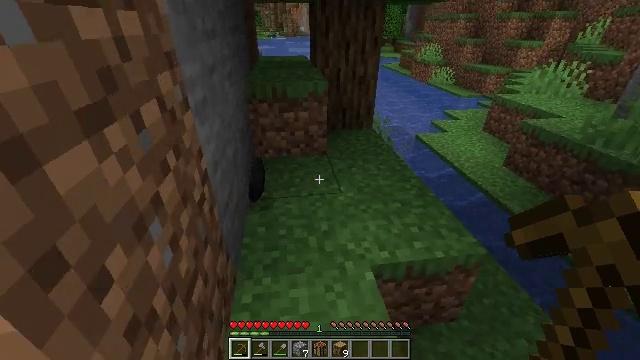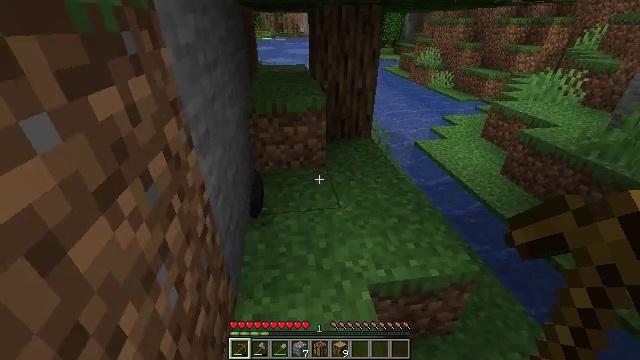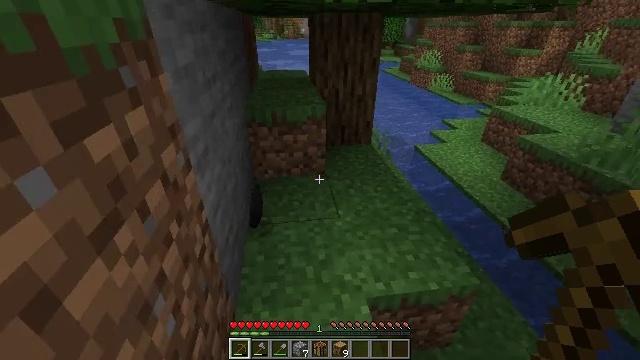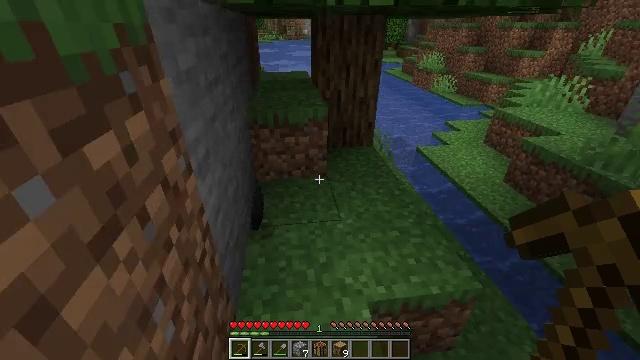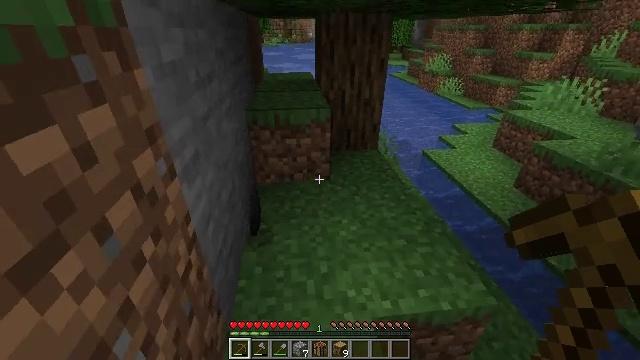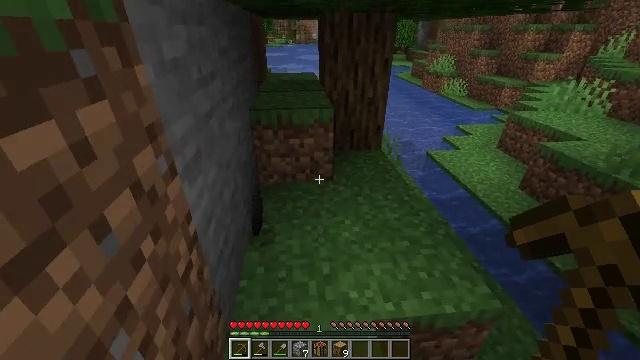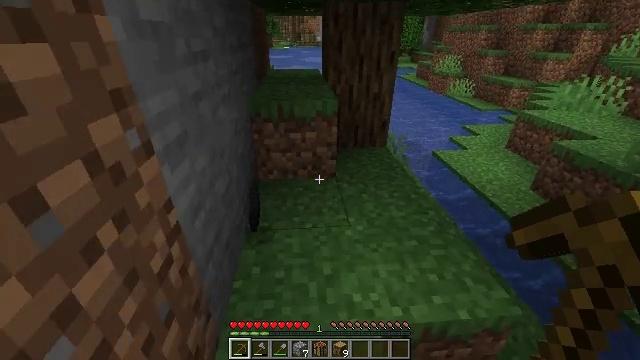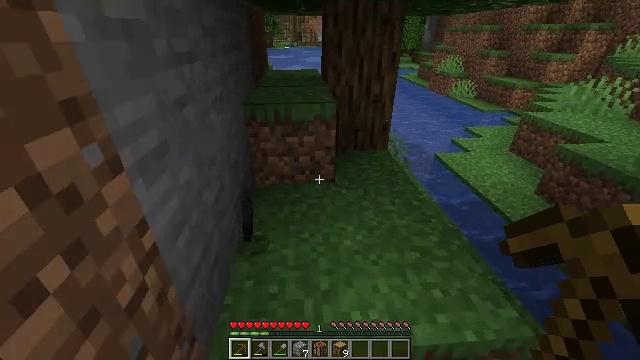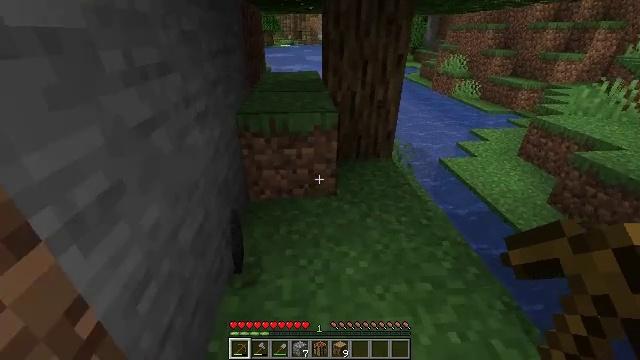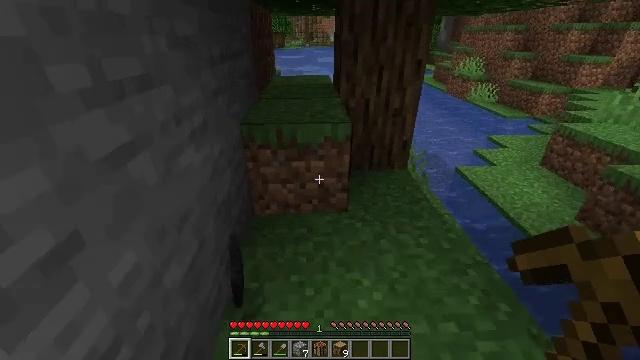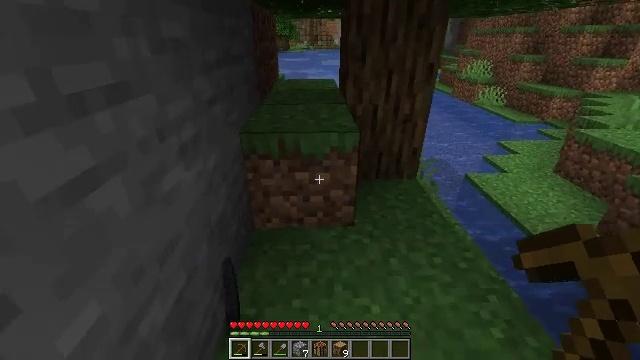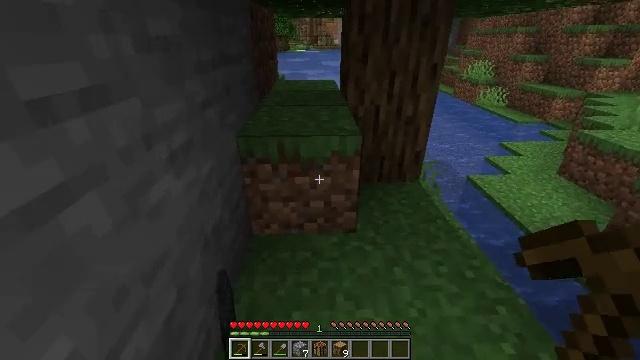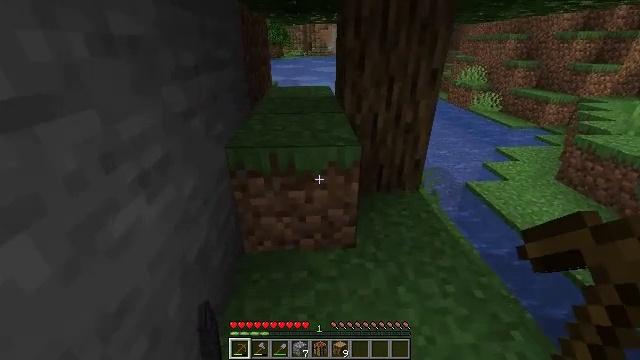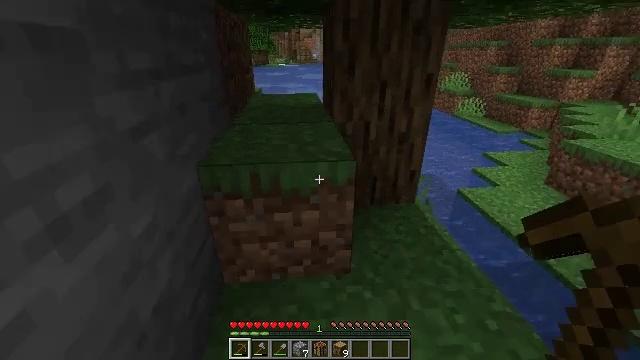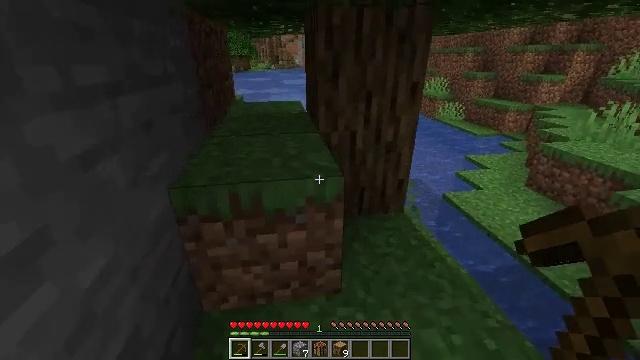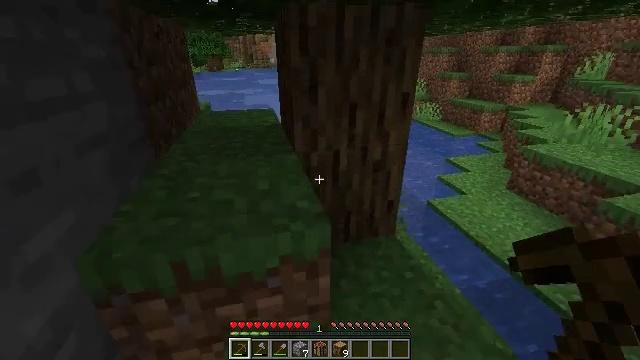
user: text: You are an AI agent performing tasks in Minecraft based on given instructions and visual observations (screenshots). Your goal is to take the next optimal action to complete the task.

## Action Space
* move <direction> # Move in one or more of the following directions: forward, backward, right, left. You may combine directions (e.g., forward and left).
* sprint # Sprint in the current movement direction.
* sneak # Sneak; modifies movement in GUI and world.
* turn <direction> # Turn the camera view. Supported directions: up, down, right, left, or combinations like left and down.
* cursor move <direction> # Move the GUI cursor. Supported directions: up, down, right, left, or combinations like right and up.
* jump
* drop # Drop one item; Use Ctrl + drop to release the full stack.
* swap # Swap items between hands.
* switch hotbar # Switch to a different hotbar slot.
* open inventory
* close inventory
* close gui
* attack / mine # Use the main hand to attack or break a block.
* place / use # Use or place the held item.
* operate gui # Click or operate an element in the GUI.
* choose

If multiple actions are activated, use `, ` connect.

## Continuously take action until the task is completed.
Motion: motion action
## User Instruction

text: Gather oak leaves by attacking.
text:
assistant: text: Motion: move forward, jump
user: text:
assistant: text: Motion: move forward
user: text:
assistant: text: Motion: move forward
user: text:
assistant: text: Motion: move forward, turn left
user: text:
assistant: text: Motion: move forward
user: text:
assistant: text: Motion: move forward
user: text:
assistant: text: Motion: move forward
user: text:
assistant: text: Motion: move forward
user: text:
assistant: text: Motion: move forward, turn left
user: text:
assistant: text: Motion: move forward
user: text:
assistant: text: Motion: move forward
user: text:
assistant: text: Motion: move forward, turn right and up
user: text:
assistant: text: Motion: move forward, turn right and up
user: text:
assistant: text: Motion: move forward, turn right and up
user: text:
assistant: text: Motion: move forward, turn right
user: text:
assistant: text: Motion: move forward, turn right
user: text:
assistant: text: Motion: turn right and down
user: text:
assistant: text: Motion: turn right
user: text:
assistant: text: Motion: turn right
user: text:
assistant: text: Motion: turn right
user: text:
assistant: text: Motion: no_op
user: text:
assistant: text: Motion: move right
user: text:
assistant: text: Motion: move right
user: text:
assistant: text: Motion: move right, turn left
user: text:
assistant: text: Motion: move right, turn left
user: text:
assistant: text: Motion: move right, turn left
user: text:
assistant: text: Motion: turn left
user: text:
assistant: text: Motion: turn left and up
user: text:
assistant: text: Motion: turn left and up
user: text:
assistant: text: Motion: turn left